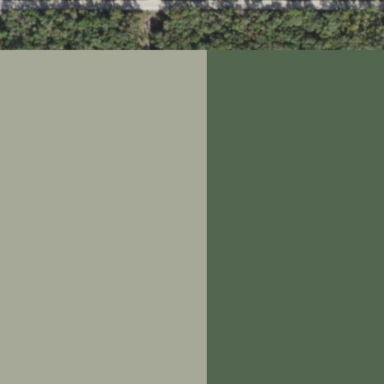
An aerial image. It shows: Mixed woodland area with various types of leaves.